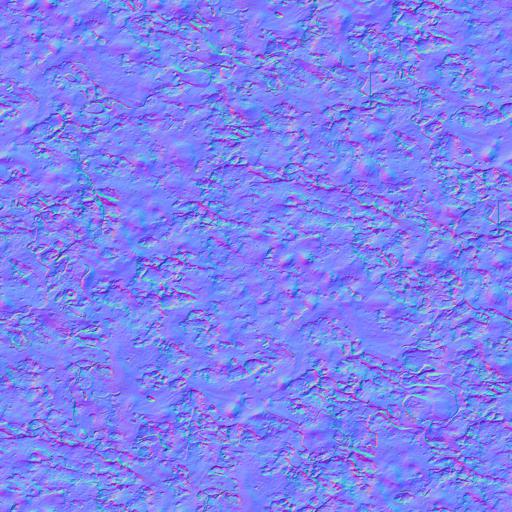
brown clay dirt dirty ground mud wet